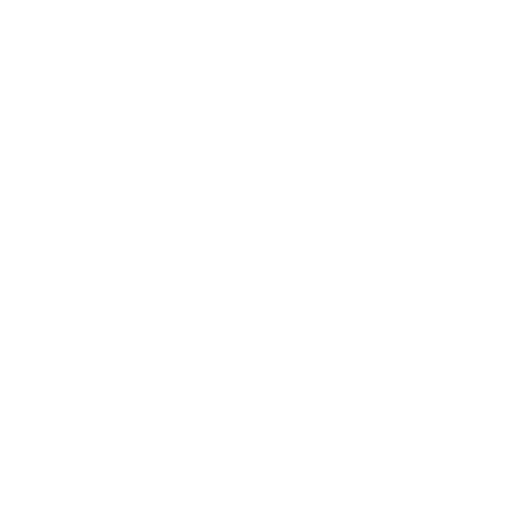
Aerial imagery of island in Alaska named Fontaine Island containing only unknown